Interaction volume radius: 10 \u00c5
Interaction volume height: 20 \u00c5
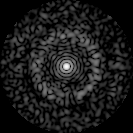
Disorder parameter: 0.8322